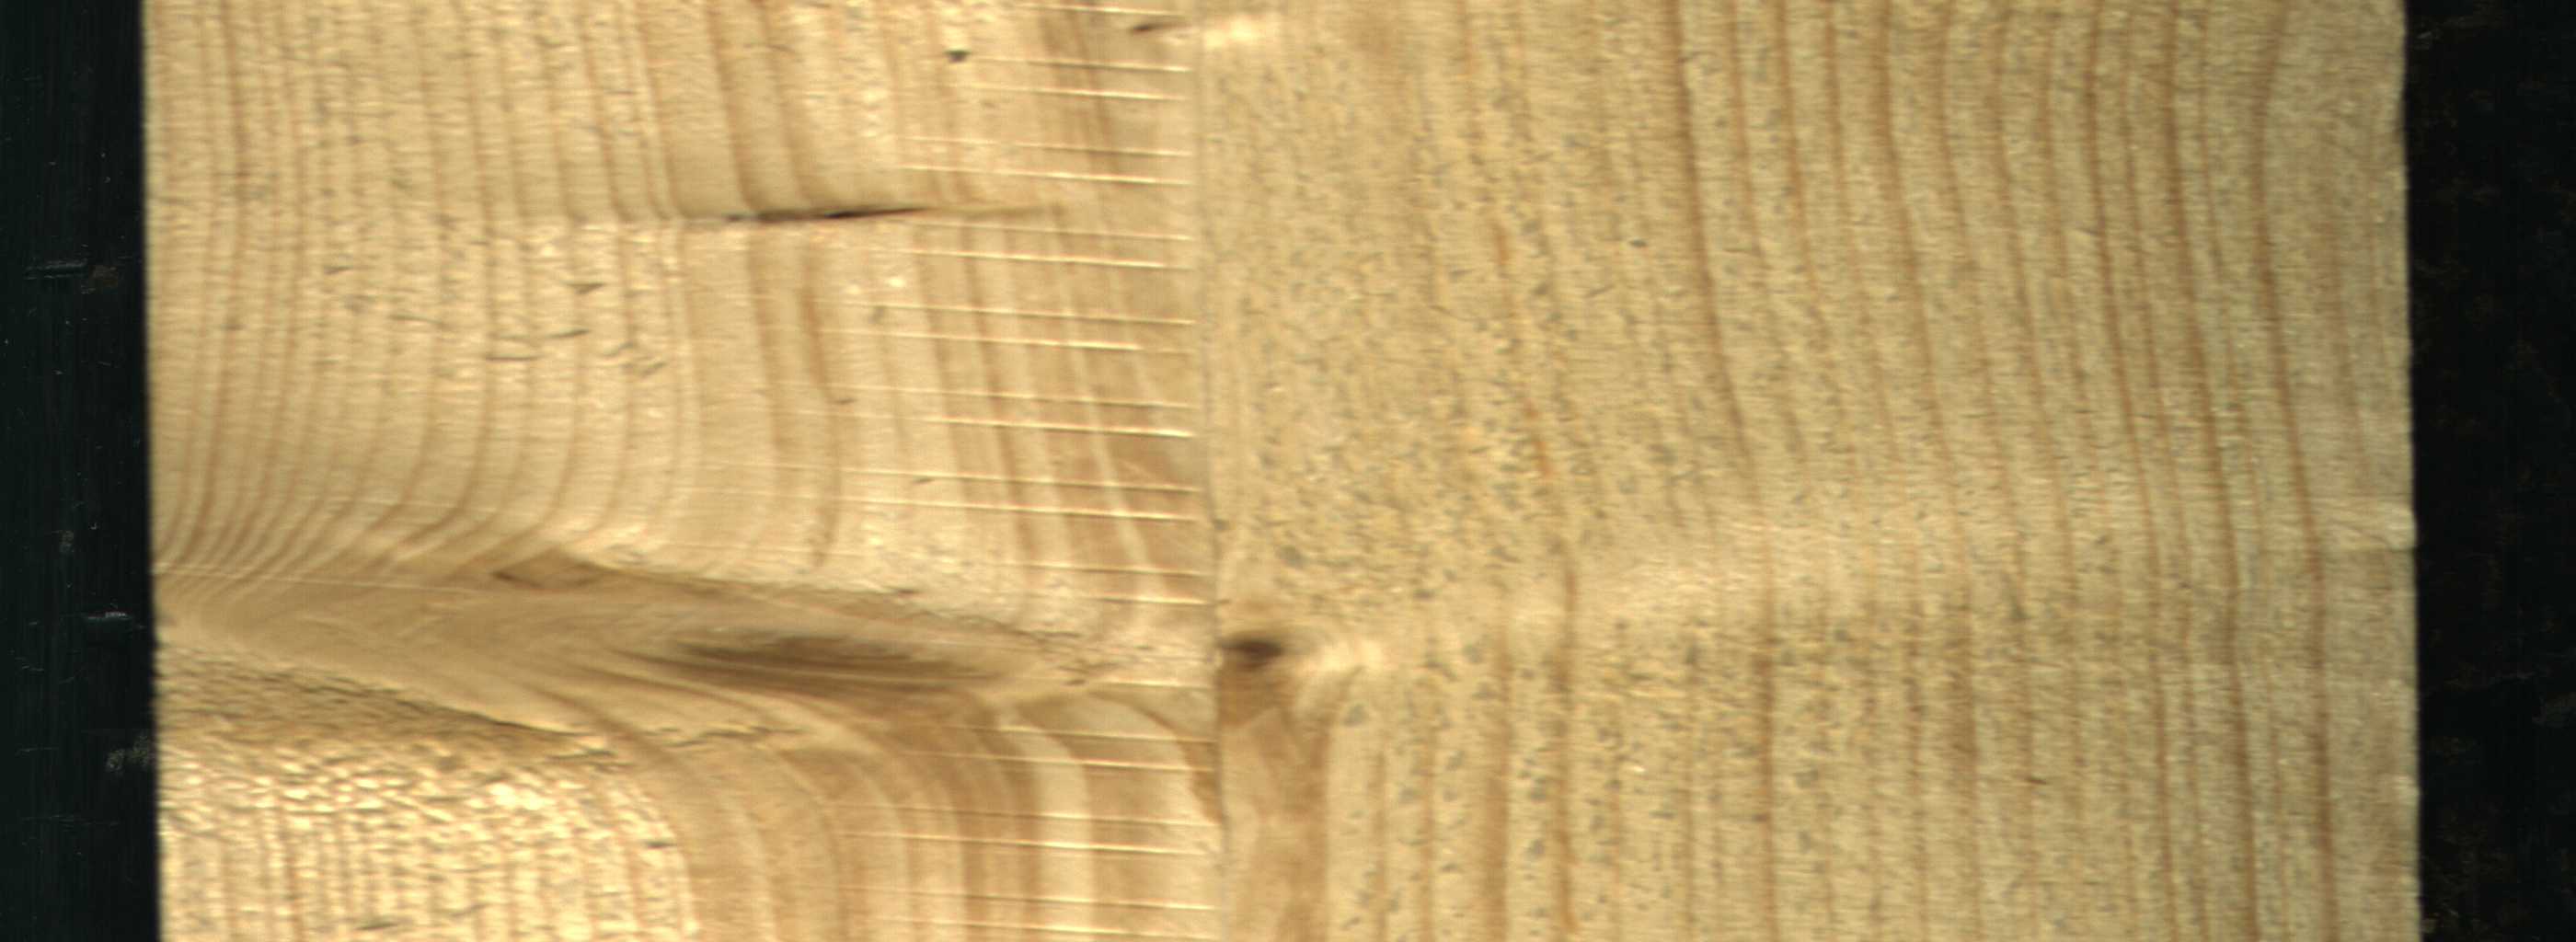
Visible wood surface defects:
Live_Knot
Live_Knot
Live_Knot